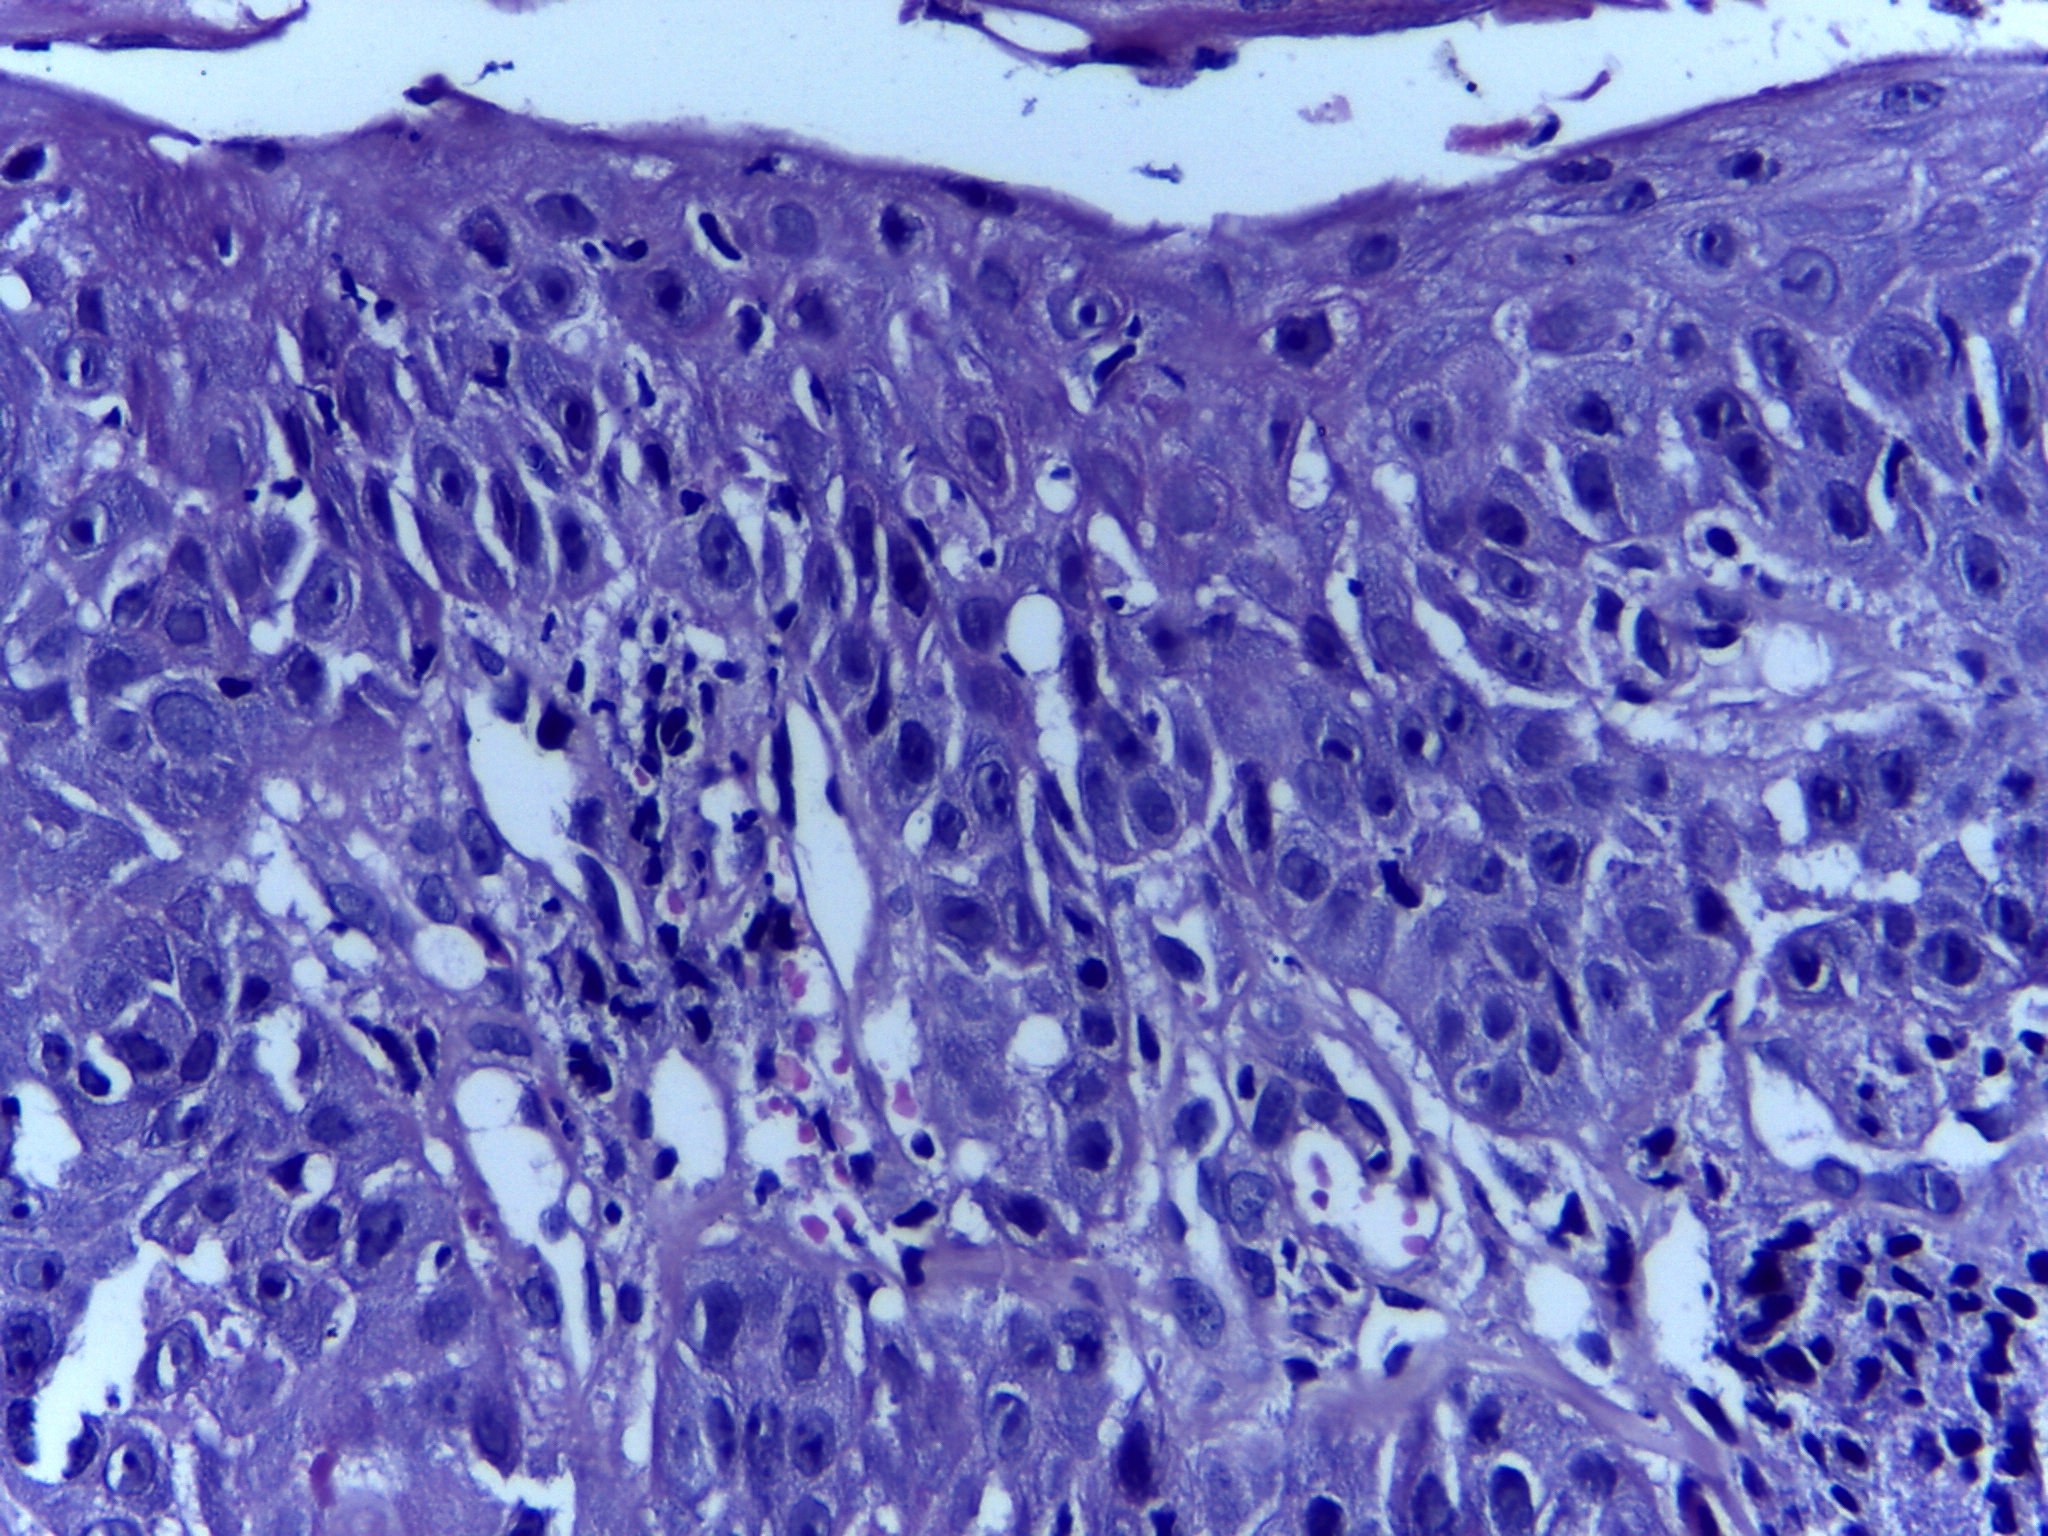
Diagnosis: OSCC